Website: lowes
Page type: account-dashboard
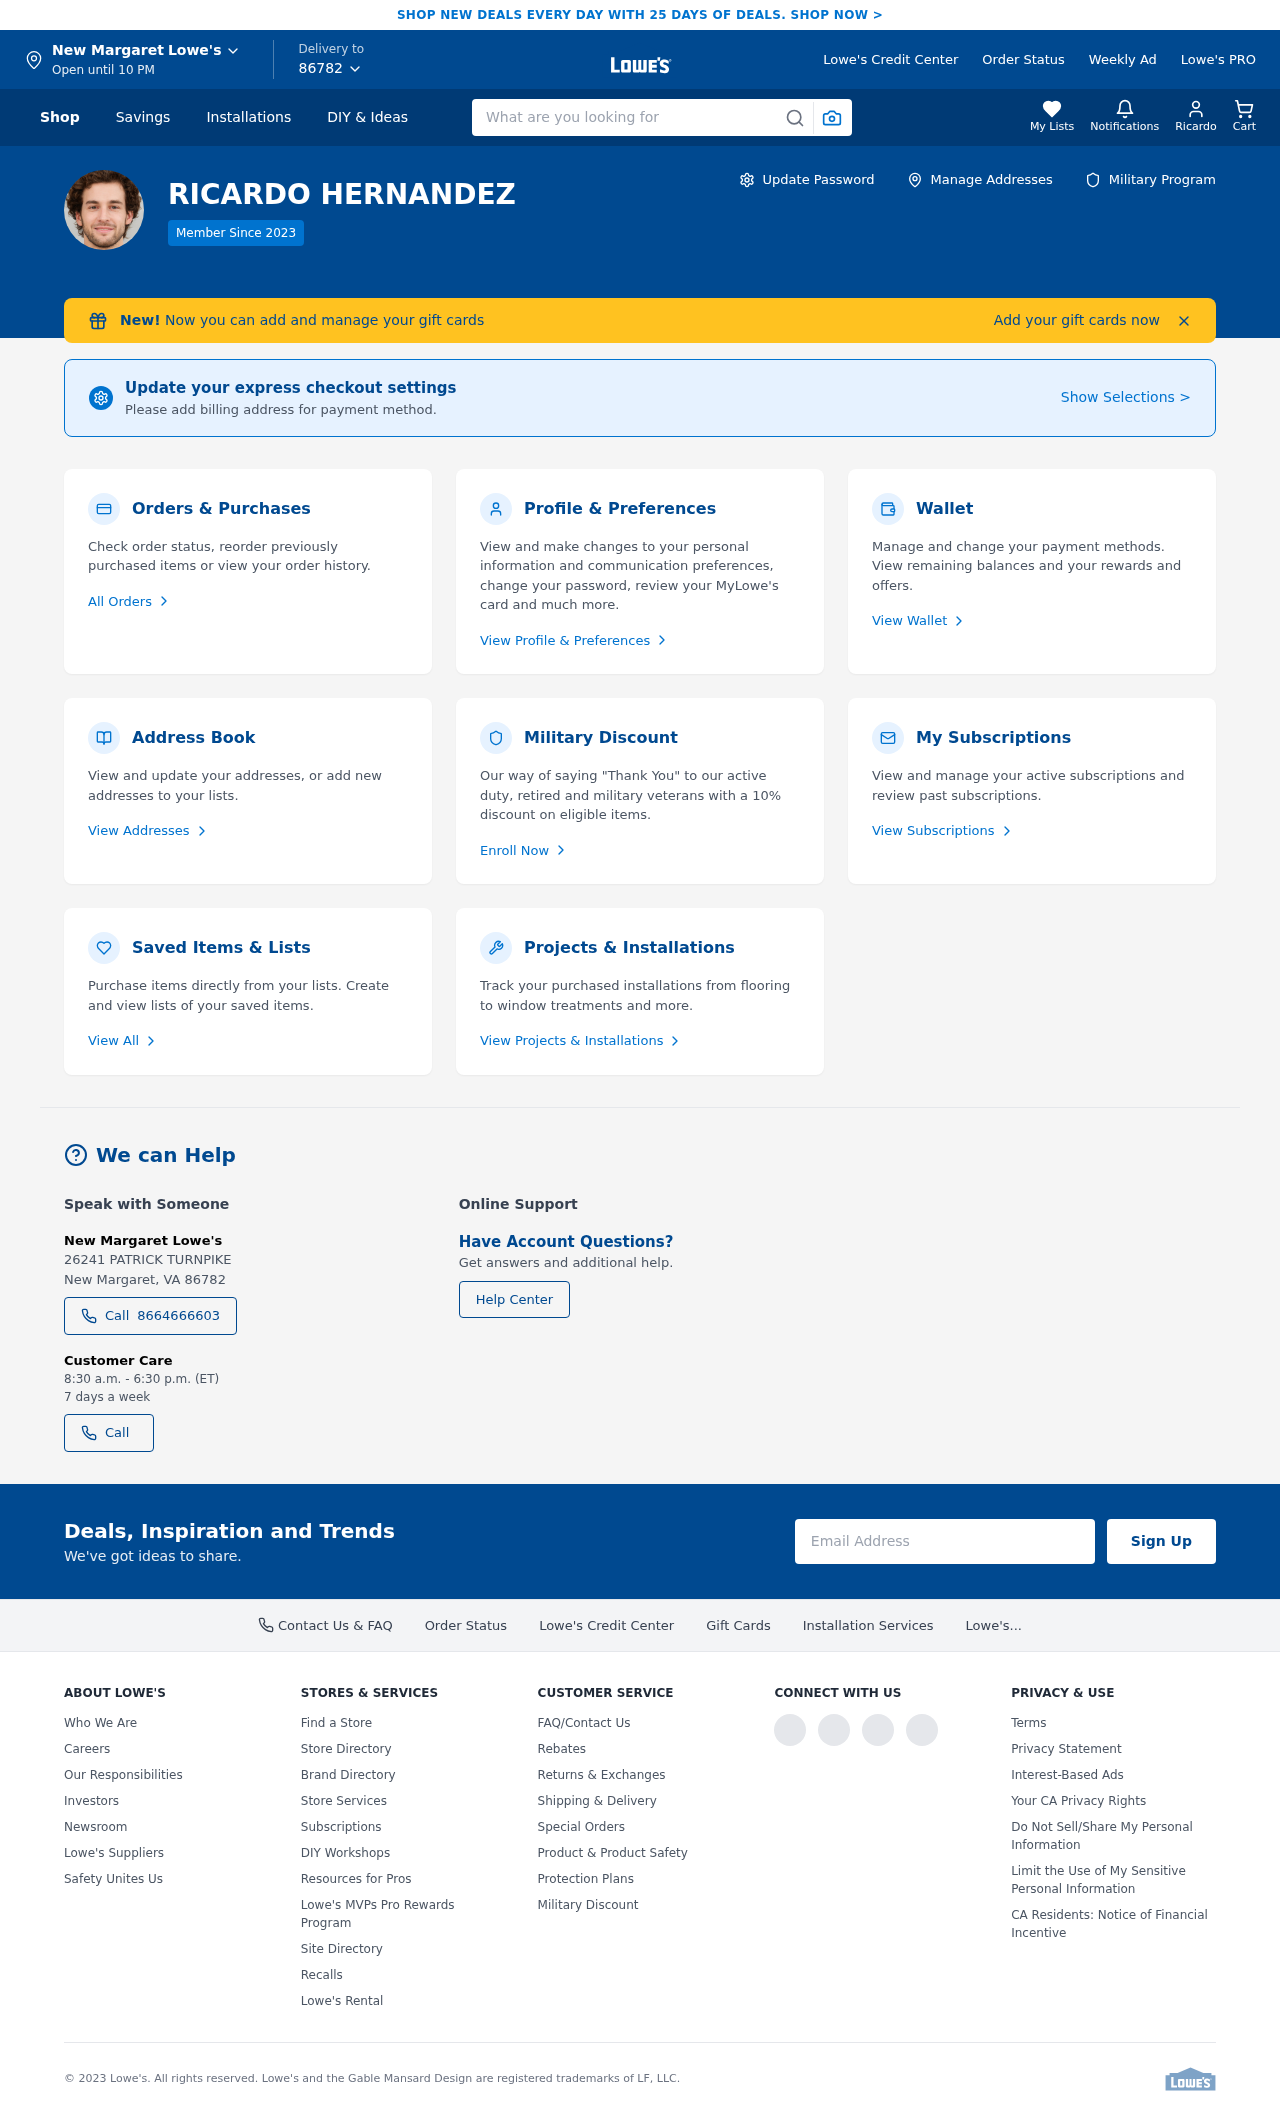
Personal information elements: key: PII_CITY
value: New Margaret
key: PII_FIRSTNAME
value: Ricardo
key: PII_FULLNAME
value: RICARDO HERNANDEZ
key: PII_PHONE
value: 8664666603
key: PII_POSTCODE2
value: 86782
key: PII_CITY2
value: New Margaret
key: PII_STREET2
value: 26241 PATRICK TURNPIKE
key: PII_CITY_STATE_ZIP2
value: New Margaret, VA 86782
Search elements: key: HEADER_SEARCH
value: What are you looking for